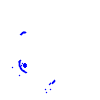
Particle: proton